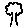
Label: tree